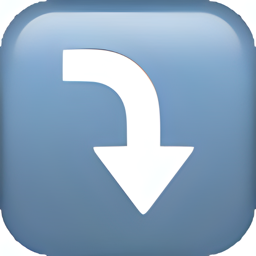
Name: arrow pointing rightwards then curving downwards
Emoji: ⤵
Group: Symbols
Sub-group: arrow